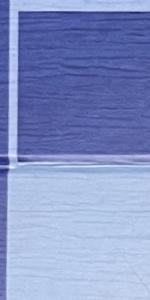
Label: Empty